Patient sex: M
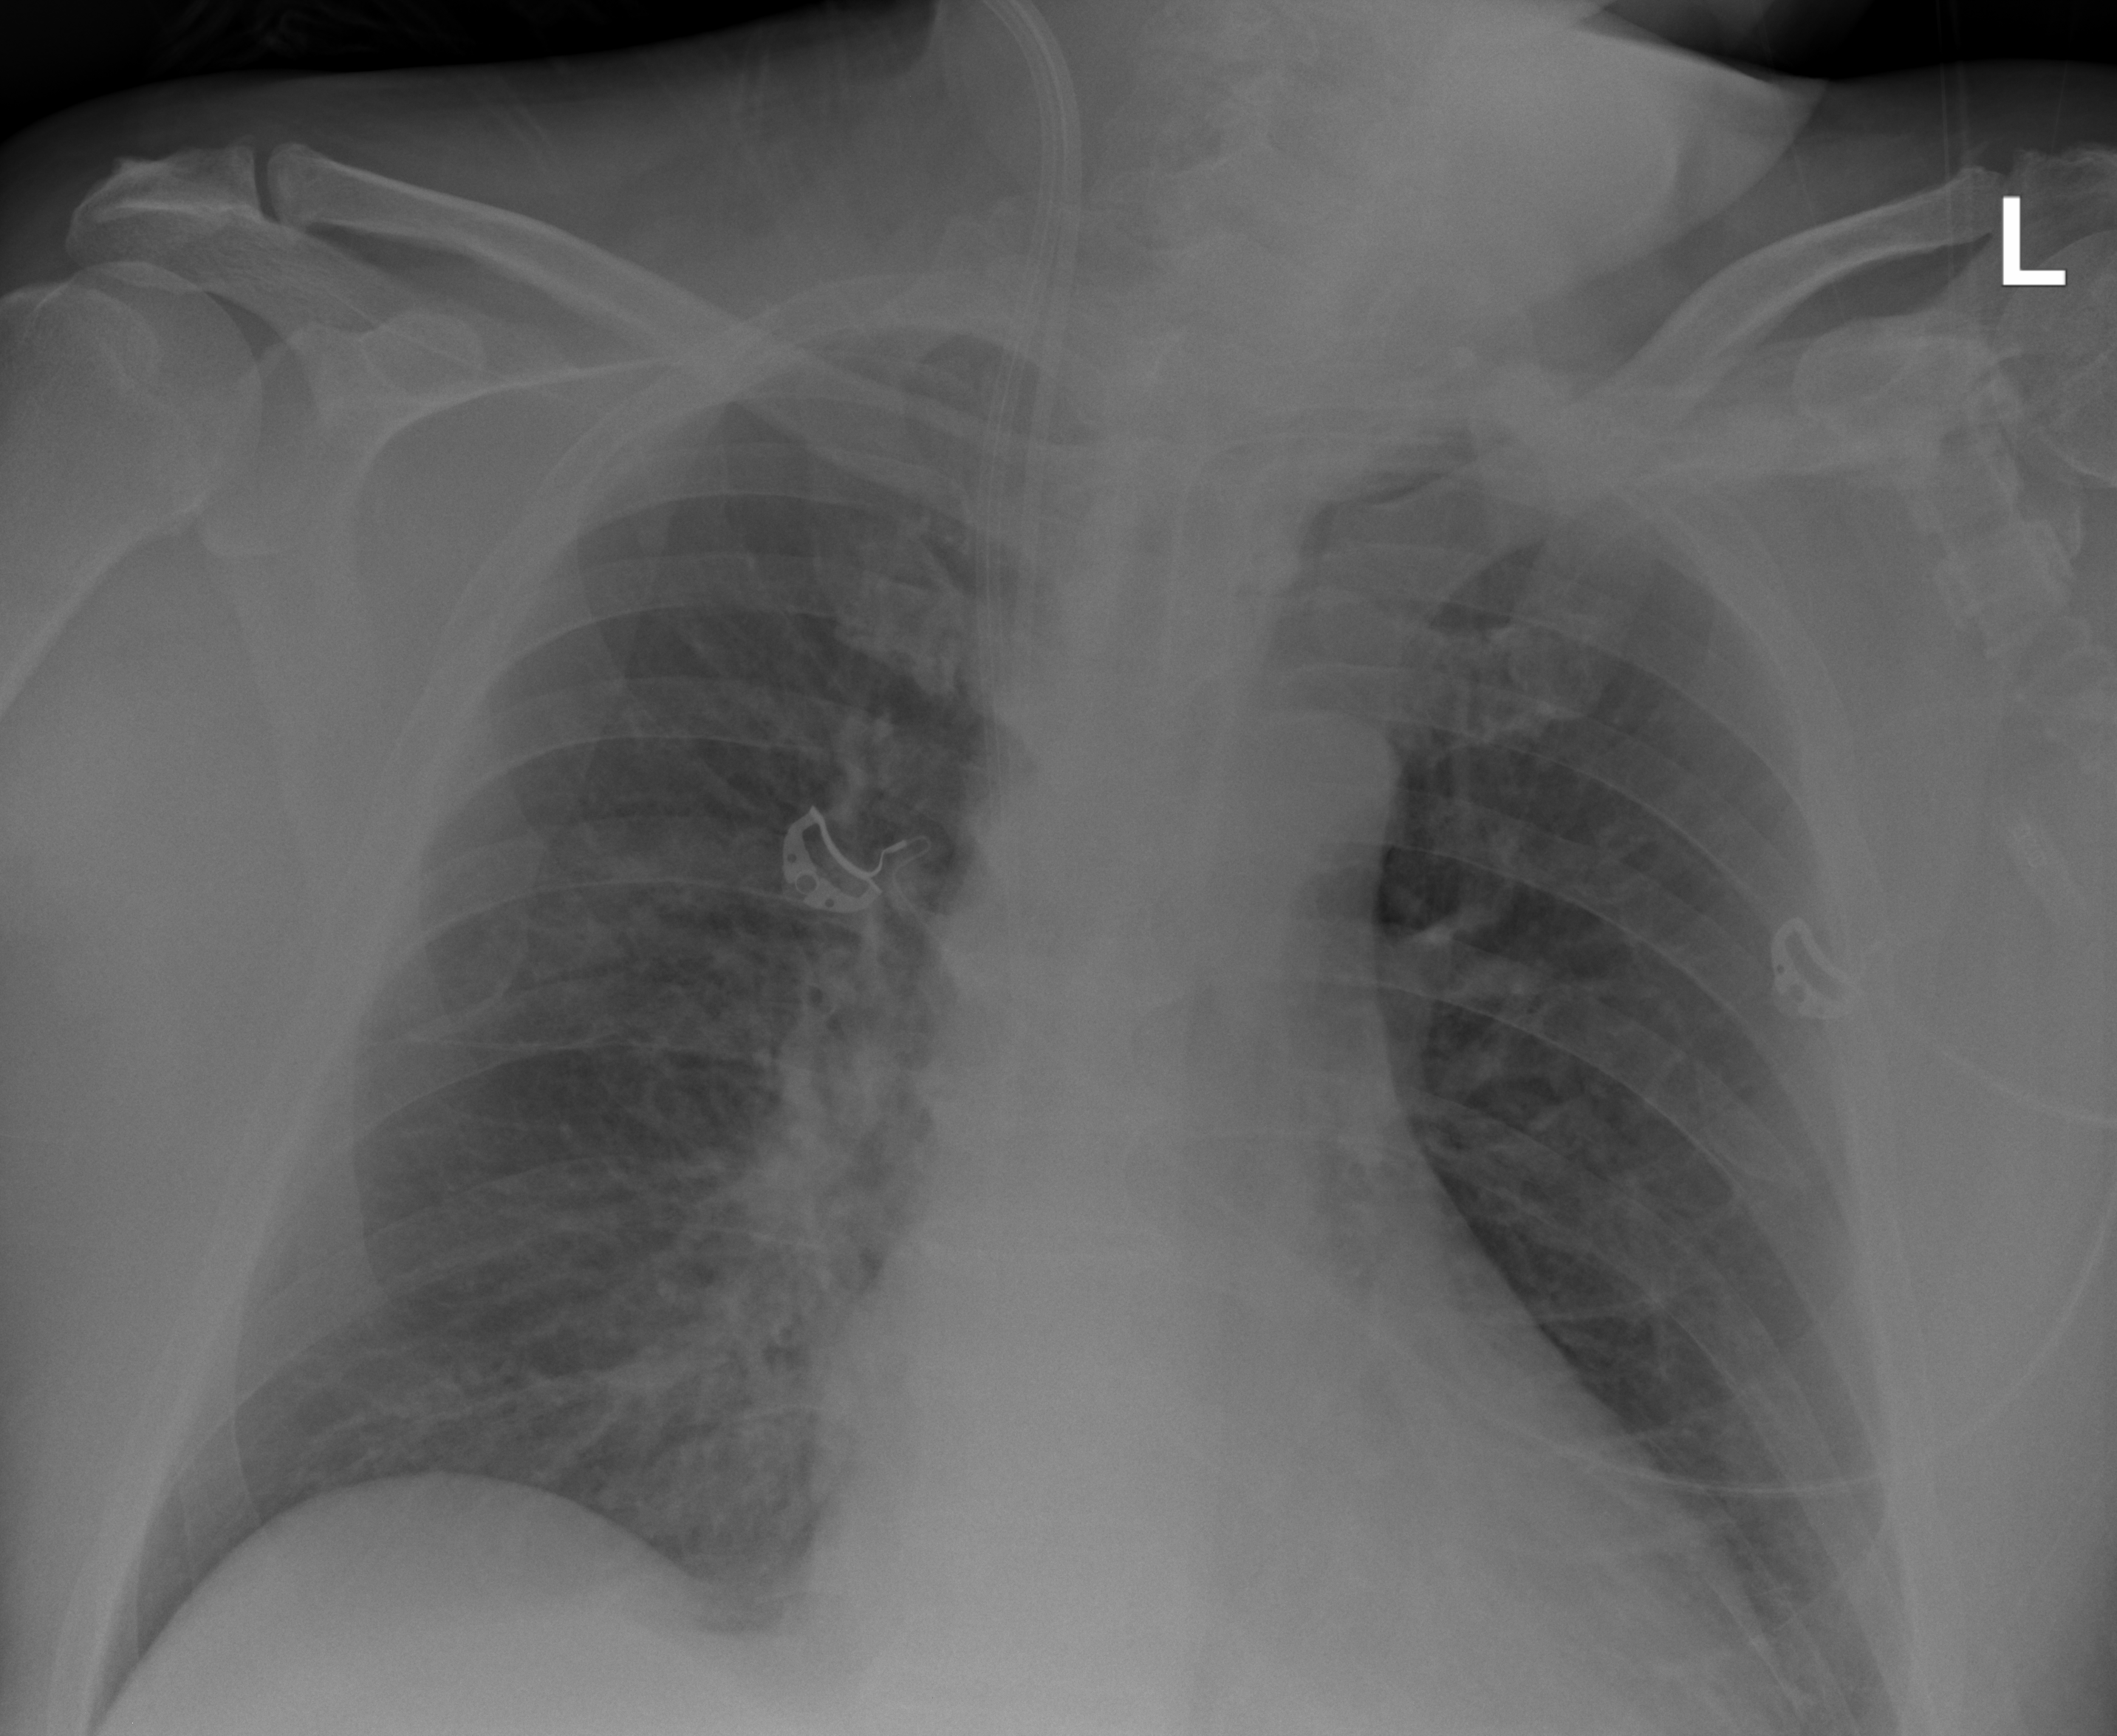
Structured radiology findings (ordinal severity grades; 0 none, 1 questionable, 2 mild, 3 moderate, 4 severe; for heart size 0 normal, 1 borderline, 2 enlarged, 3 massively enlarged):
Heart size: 1
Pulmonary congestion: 1
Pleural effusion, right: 0
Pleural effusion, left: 2
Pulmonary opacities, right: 0
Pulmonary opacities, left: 0
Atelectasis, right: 0
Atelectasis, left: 0